Brain MRI, t2w sequence, axial 2D slice.
Patient: age 42, sex F, weight 95 kg, height 1.95 m
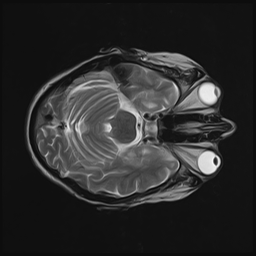